Question: I'm trying to make a line graph using the canvas that looks like a typical line graph and uses typical Cartesian coordinates like we learned in algebra;
starts with 0,0 at the bottom left, and the position x-axis is to be determined by the number of items to chart.
However, the position of the points doesn't match the input (although the shape of the graph is correct, indicating I'm doing something right). What am I doing wrong?
I've rewritten and tweaked the formula for converting numerous times
'''
function newLineGraph(parent, width, height, dataArray) {
//this makes the element using my own code, no observable error here
var canvas = newCanvas(parent, width, height);
var canvasContext = canvas.getContext("2d");
var spaceBetweenEntries = width / dataArray.length;
var largestNumber = findHighestNumber(dataArray);
canvasContext.beginPath();
canvasContext.moveTo(0, 0);
var n = 0;
while (dataArray[n]) {
var x = spaceBetweenEntries * n;
var y = height - dataArray[n];
console.log("x,y", x, y);
canvasContext.lineTo(x, y);
n++;
}
canvasContext.stroke();
return canvas;
}
'''

edit: fixed the image so you can see the canvas size
The resulting graph is much smaller than the intended graph; for example
'newLineGraph("body",55,45,[1,40,10]);'
produces a graph with a small ^ shape in the corner, rather than properly starting at the bottom. However, the console logs show '" 0 44" "18.333333333333332 5","36.666666666666664 35"' which I believe should produce a graph that fits the whole chart nicely.
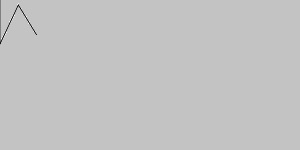
Answer: 'lineTo''x''|/\''\/\''''
var x = spaceBetweenEntries * (n + 1);
'''
As you can see in this <URL> your chart renders at the right points with the coordinates you posted. I implemented the 'newCanvas' function like I expect it to behave. So are we missing some other code that modifies the canvas 'width' and 'height'?
'''
function newCanvas(parent, width, height) {
const canvas = document.createElement('canvas');
canvas.width = width;
canvas.height = height;
document.querySelector(parent).appendChild(canvas);
return canvas;
}
'''